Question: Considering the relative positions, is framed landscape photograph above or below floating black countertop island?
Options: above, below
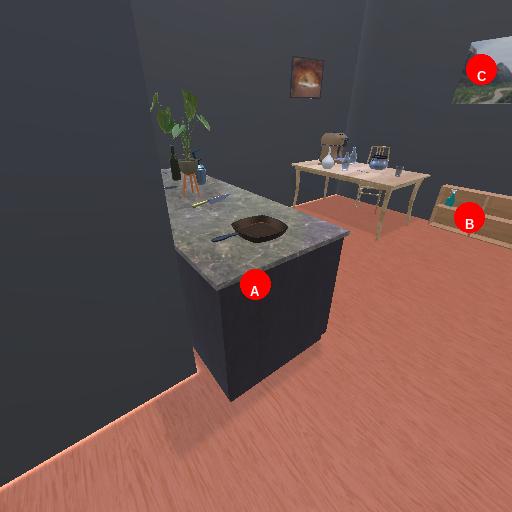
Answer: above